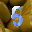
Label: 5